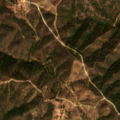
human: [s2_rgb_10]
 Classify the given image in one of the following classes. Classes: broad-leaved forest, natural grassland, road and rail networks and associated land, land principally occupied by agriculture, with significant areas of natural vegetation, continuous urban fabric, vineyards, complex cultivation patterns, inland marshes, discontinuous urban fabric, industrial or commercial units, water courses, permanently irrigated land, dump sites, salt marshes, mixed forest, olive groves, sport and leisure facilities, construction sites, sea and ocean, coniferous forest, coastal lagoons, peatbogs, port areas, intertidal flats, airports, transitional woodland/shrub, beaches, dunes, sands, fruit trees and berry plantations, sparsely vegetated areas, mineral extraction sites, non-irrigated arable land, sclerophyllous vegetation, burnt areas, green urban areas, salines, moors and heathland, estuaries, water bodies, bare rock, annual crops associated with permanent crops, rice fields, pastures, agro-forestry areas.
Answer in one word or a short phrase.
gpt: land principally occupied by agriculture, with significant areas of natural vegetation, broad-leaved forest, transitional woodland/shrub